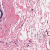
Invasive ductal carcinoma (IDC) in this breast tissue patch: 0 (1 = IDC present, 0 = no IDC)